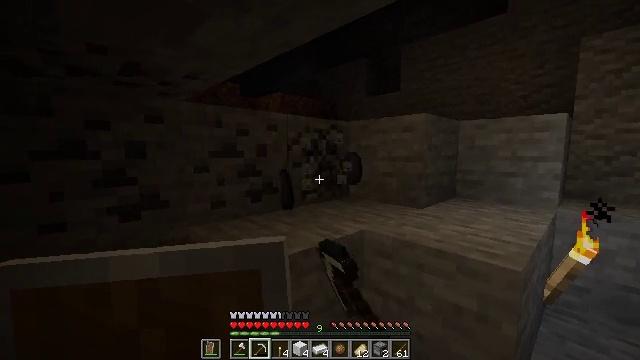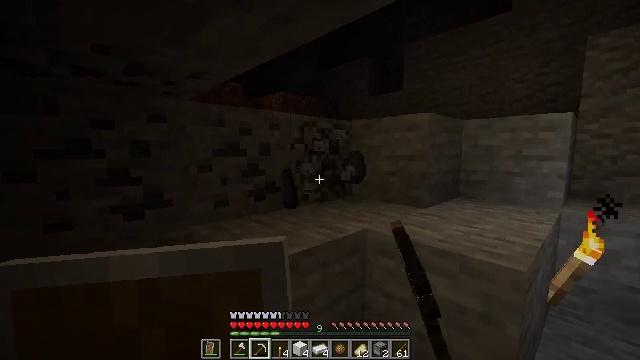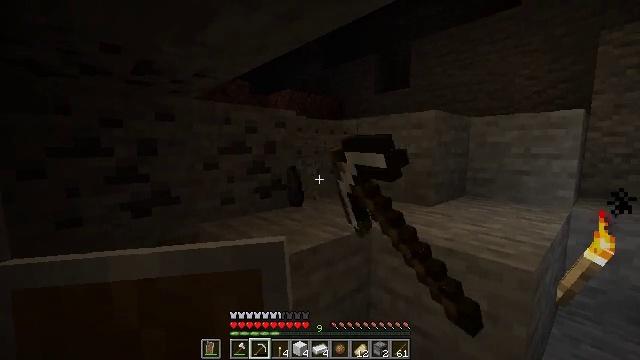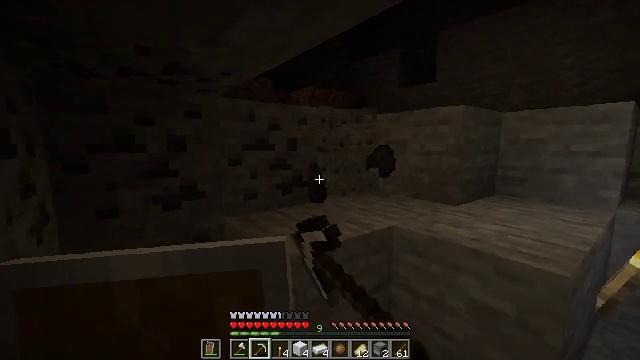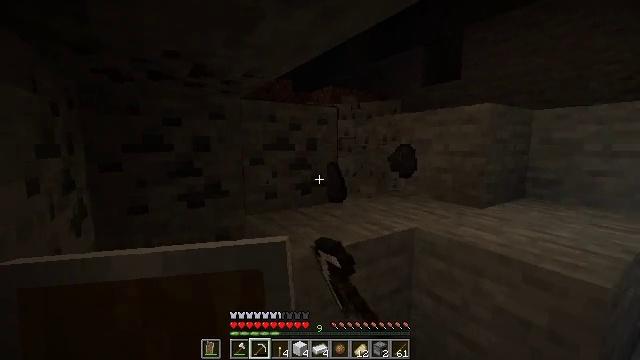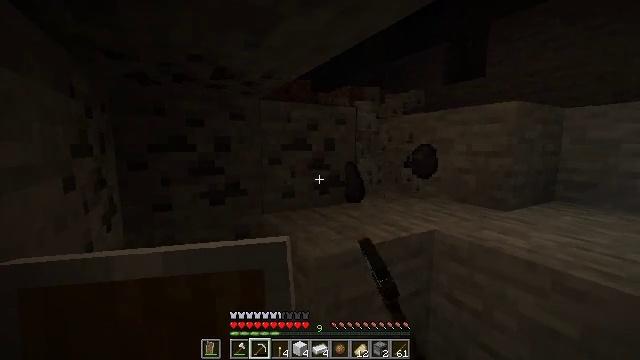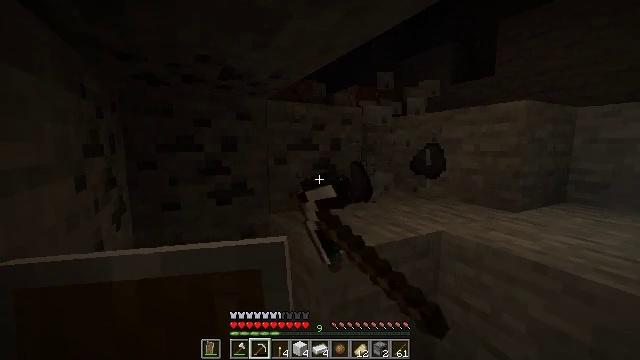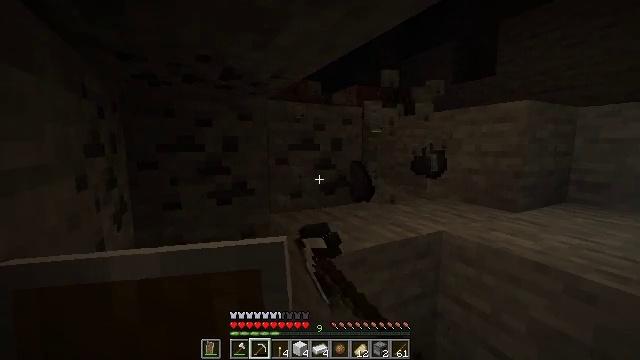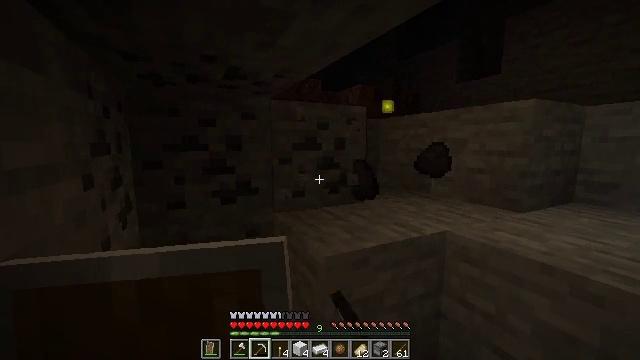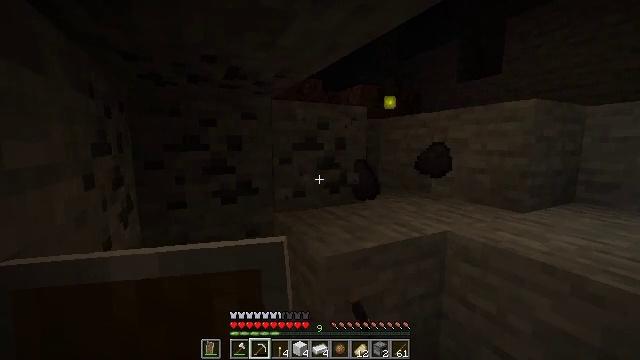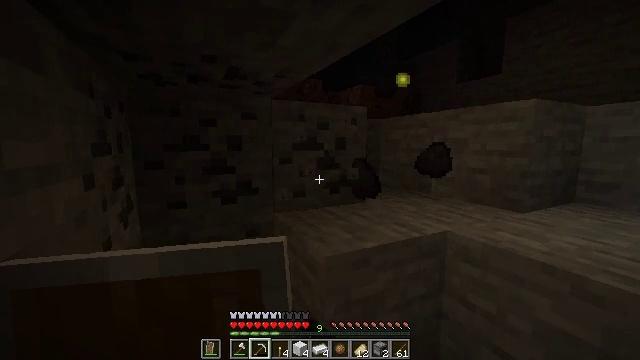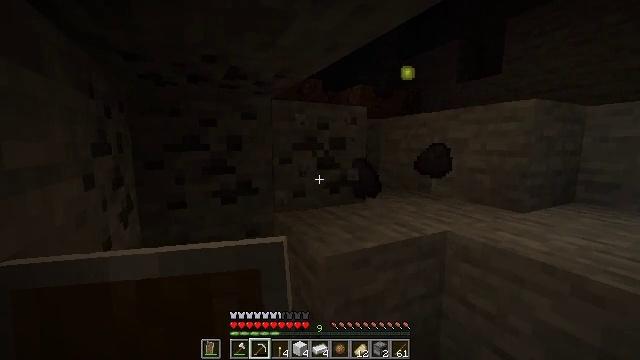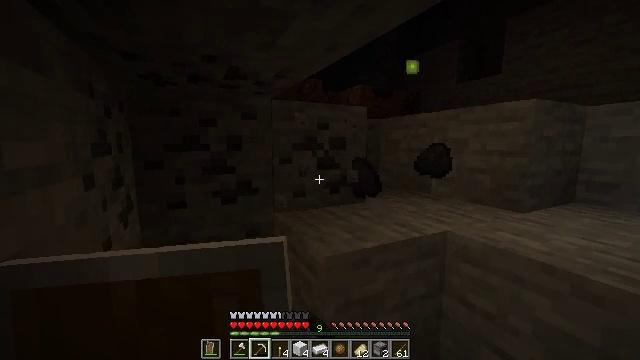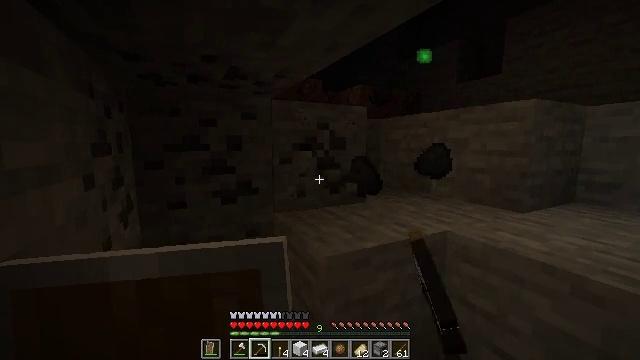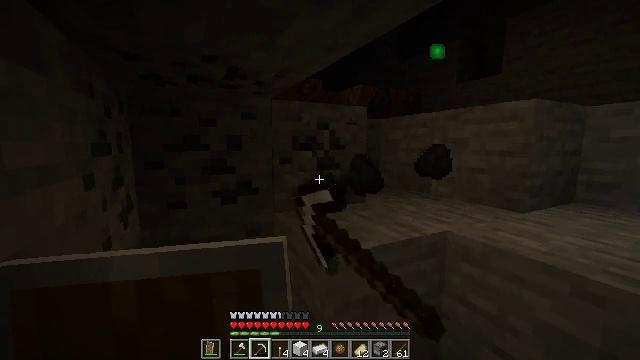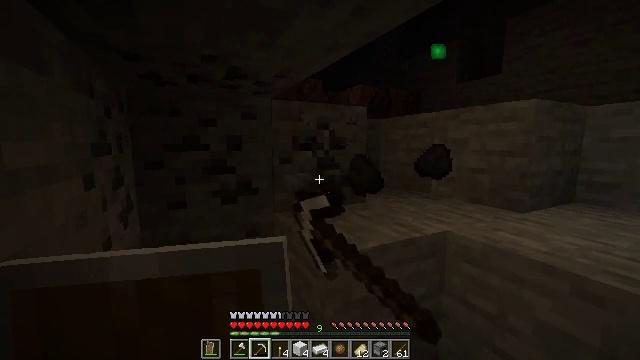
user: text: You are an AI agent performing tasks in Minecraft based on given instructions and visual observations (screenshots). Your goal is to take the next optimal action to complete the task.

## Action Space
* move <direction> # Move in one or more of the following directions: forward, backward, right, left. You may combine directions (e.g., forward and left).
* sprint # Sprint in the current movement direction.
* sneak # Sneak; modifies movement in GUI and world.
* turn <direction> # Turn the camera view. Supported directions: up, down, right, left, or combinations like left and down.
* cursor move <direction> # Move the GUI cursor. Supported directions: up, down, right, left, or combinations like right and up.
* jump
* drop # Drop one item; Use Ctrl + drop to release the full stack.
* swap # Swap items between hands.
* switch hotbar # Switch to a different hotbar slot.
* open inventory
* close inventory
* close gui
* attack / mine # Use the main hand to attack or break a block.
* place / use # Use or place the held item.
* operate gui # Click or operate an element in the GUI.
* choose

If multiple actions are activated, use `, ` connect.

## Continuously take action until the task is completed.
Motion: motion action
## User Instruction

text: Collect coal by mining the ore.
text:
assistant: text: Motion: attack / mine
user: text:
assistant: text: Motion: turn left, attack / mine
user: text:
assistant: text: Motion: turn left, attack / mine
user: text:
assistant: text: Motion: turn left, attack / mine
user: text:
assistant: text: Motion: turn left, attack / mine
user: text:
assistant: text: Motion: turn left, attack / mine
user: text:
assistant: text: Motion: attack / mine
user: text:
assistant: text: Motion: attack / mine
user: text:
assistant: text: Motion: attack / mine
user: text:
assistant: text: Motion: attack / mine
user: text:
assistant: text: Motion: attack / mine
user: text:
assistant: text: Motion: attack / mine
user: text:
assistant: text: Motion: attack / mine
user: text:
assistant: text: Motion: attack / mine
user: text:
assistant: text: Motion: attack / mine
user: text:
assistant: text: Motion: attack / mine
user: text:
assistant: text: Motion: attack / mine
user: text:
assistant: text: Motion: attack / mine
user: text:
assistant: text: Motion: attack / mine
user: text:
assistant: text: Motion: attack / mine
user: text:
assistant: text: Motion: attack / mine
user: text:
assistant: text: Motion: attack / mine
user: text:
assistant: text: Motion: attack / mine
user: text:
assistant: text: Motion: attack / mine
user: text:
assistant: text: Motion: attack / mine
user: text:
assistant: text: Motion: attack / mine
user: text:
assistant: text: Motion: turn left, attack / mine
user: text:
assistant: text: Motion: turn left, attack / mine
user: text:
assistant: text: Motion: turn left, attack / mine
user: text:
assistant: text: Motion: attack / mine